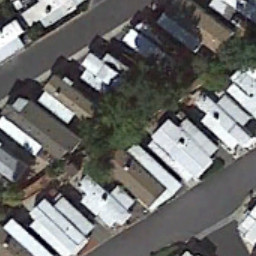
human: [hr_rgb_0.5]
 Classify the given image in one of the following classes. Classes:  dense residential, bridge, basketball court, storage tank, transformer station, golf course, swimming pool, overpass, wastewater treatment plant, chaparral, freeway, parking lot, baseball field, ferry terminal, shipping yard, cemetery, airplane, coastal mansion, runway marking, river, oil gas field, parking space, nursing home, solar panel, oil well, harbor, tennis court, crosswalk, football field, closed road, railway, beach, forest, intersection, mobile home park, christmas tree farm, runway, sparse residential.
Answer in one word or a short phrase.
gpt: mobile home park